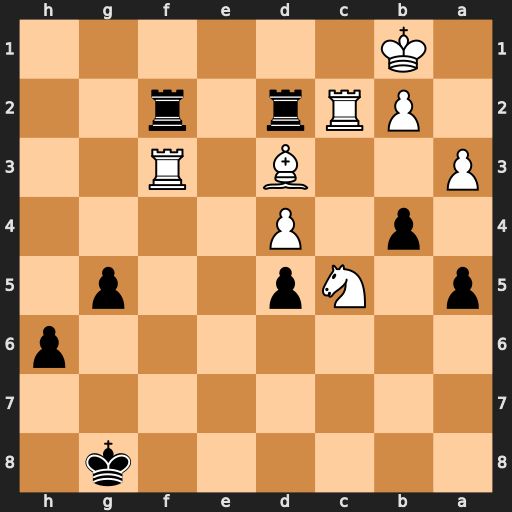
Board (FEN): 6k1/8/7p/p1Np2p1/1p1P4/P2B1R2/1PRr1r2/1K6
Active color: b
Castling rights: -
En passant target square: -
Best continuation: Rxc2 Bxc2 Rxf3